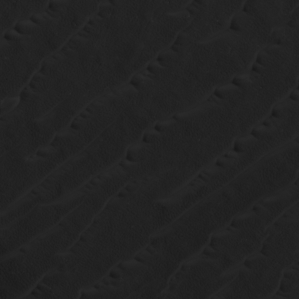
Label: non_frost